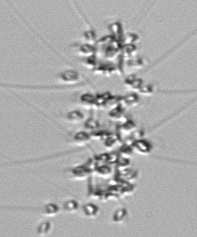
Label: Chaetoceros_didymus_TAG_external_flagellate